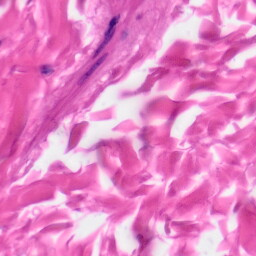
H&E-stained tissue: Skin